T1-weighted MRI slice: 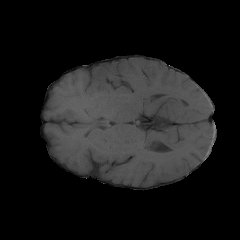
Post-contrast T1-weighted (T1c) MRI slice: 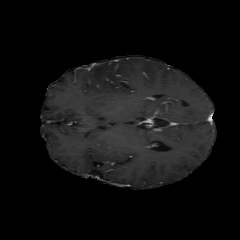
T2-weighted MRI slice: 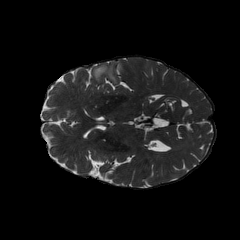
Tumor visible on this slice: yes